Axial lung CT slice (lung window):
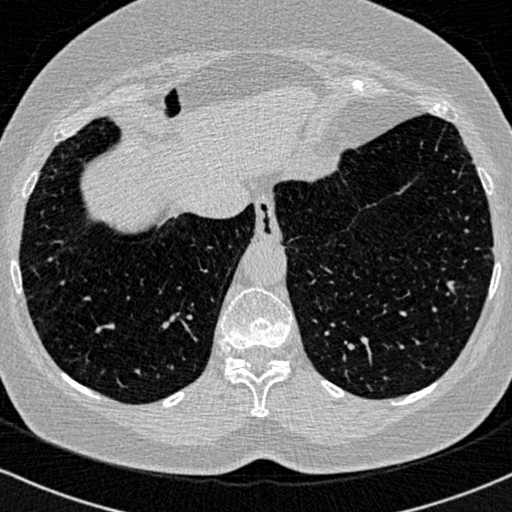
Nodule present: no